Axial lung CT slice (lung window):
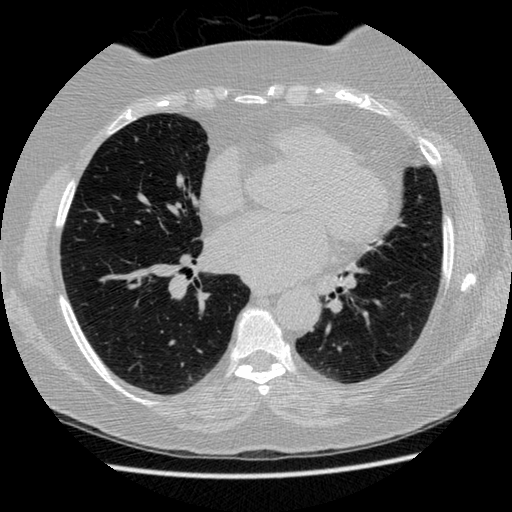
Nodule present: yes
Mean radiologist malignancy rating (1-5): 4